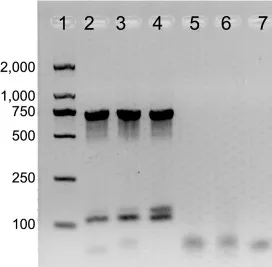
Detection and identification of Brucella DNA. B) Amplification of Brucella DNA by AMOS-PCR. Numbers indicate the amplified DNA bands representative of samples. Lane 1, DNA molecular weight marker, values along the left side are base pairs; lane 2, sample from patient 1; lane 3, sample from patient 2; lane 4, sample from patient 3; lane 5, stem cells from cord blood of patient 1; lane 6, stem cells from cord blood of patient 2; lane 7, negative control.
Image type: pathology (fish)